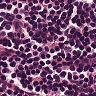
Metastatic tissue present: no